Question: Here is a simple C program:
'''
int f(int n) {
if(n==0 || n==1) {
return n;
} else {
return 2 * f(n - 1) + 3 * f(n - 2);
}
}
'''
This program has exponential time complexity. You can see this in this diagram of the function calls for 'f(5)':

I want to show that the function has exponential complexity using a recurrence equation only, not by drawing a diagram and counting the number of function calls.
The recurrence relation I came up with is
> T(n) = T(n-1) + T(n-2) + c
Expanding gives
> T(n) = 2T(n - 2) + T(n - 3) + 2c
However, I don't know how to solve this further. How can I solve this recurrence relation?
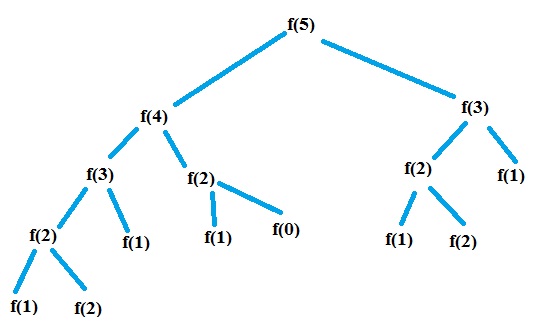
Answer: For starters, your recurrence needs some kind of base case, since otherwise it's undefined when you hit 0. For simplicity, let's say that
> T(0) = aT(1) = a + bT(n + 2) = T(n) + T(n + 1) + c
Let's start expanding out the first few terms of this recurrence:
- - - - - - - -
There's a very interesting pattern taking shape here. Let's look individually at the coefficients of the a, b, and c terms. The coefficients of the a terms follow the pattern
> 1, 1, 2, 3, 5, 8, 13, 21, ...
This is the Fibonacci series, offset by one step. The coefficients of the b terms are
> 0, 1, 1, 2, 3, 5, 8, 13, ...
Which is the Fibonacci series. Finally, let's look at the c terms:
> 0, 0, 1, 2, 4, 7, 12, 20, ...
Hmmm, that doesn't look familiar. However, if we put it side-by-side with the a terms, we see this:
> a: 1, 1, 2, 3, 5, 8, 13, 21, ...b: 0, 0, 1, 2, 4, 7, 12, 20, ...
Notice that the b terms are all the a terms with one subtracted out! In other words, it's the Fibonacci series shifted by one step, but with 1 subtracted from each term.
Based on these observations, we can conjecture that the following is true:
> T(n) = aF + bF + c(F - 1)
We can now try to prove this by induction. As our base cases:
> T(0) = a = 1a + 0b + 0c = 1a + 0b + (1 - 1)c = aF + bF + c(F - 1)T(1) = a + b = 1a + 1b + 0c = 1a + 1b + (1 - 1)c = aF + bF + c(F - 1)
For our inductive step, let's assume that for some natural number n, that
> T(n) = aF + bF + c(F - 1)
and that
> T(n + 1) = aF + bF + c(F - 1)
Then we have that
> T(n + 2) = T(n) + T(n + 1) + c= aF + bF + c(F - 1) + aF + bF + c(F - 1) + c= a(F + F) + b(F + F) + c(F + F - 2 + 1)= aF + bF + c(F - 1)
This completes the induction, so our formula must be correct!
So how does this relate to efficiency? Well, <URL>. This means that
> T(n) = aF + bF + c(F - 1) = aTh(ph) + bTh(ph) + cTh(ph) = Th((a + b + c)ph)
So as long as a + b + c 0, the runtime is Th(ph), which is exponential.
Hope this helps!